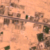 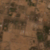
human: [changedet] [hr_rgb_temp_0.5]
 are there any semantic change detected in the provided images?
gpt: The horizontal road has been removed.